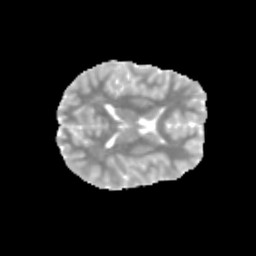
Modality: MD
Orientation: axial
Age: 12
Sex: male
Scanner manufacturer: siemens
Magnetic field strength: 3 T
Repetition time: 3.8 s
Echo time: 0.07 s